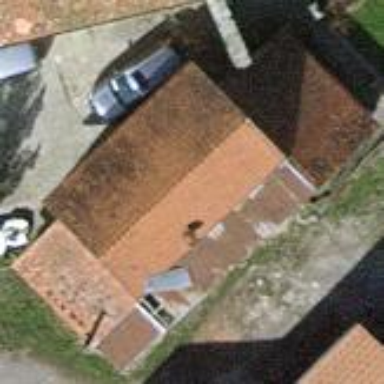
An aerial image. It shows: Garage.